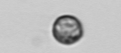
Label: Dinophyceae